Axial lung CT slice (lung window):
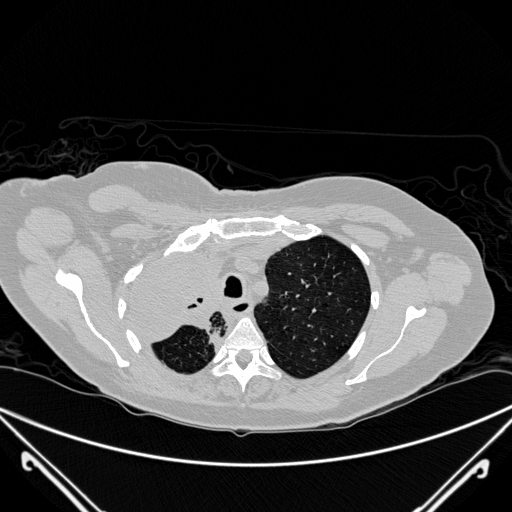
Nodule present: no